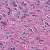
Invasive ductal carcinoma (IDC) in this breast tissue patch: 1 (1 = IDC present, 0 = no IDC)